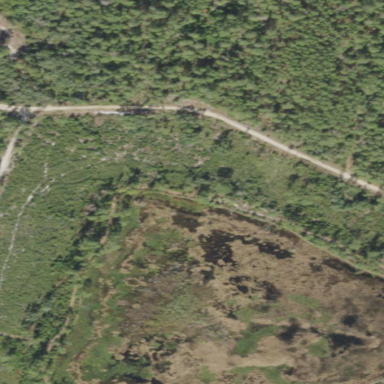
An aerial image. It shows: Marshy wetland area.